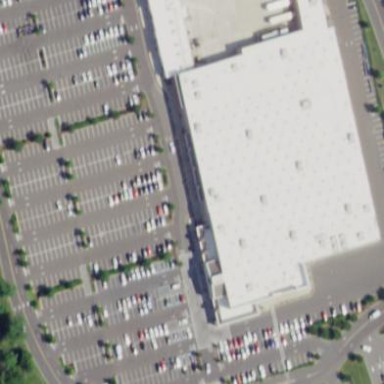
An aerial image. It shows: Wholesale shop located inside building.